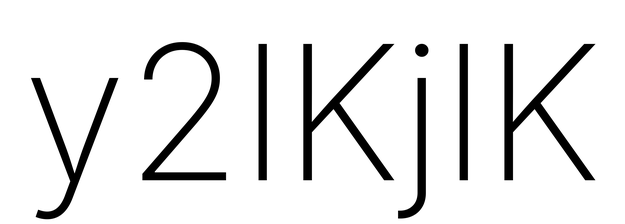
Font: Inter_ExtraLight